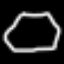
Label: octagon